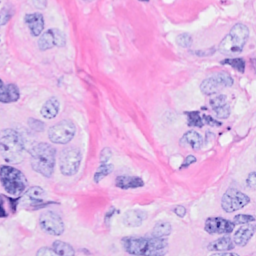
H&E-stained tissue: Breast